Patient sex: F
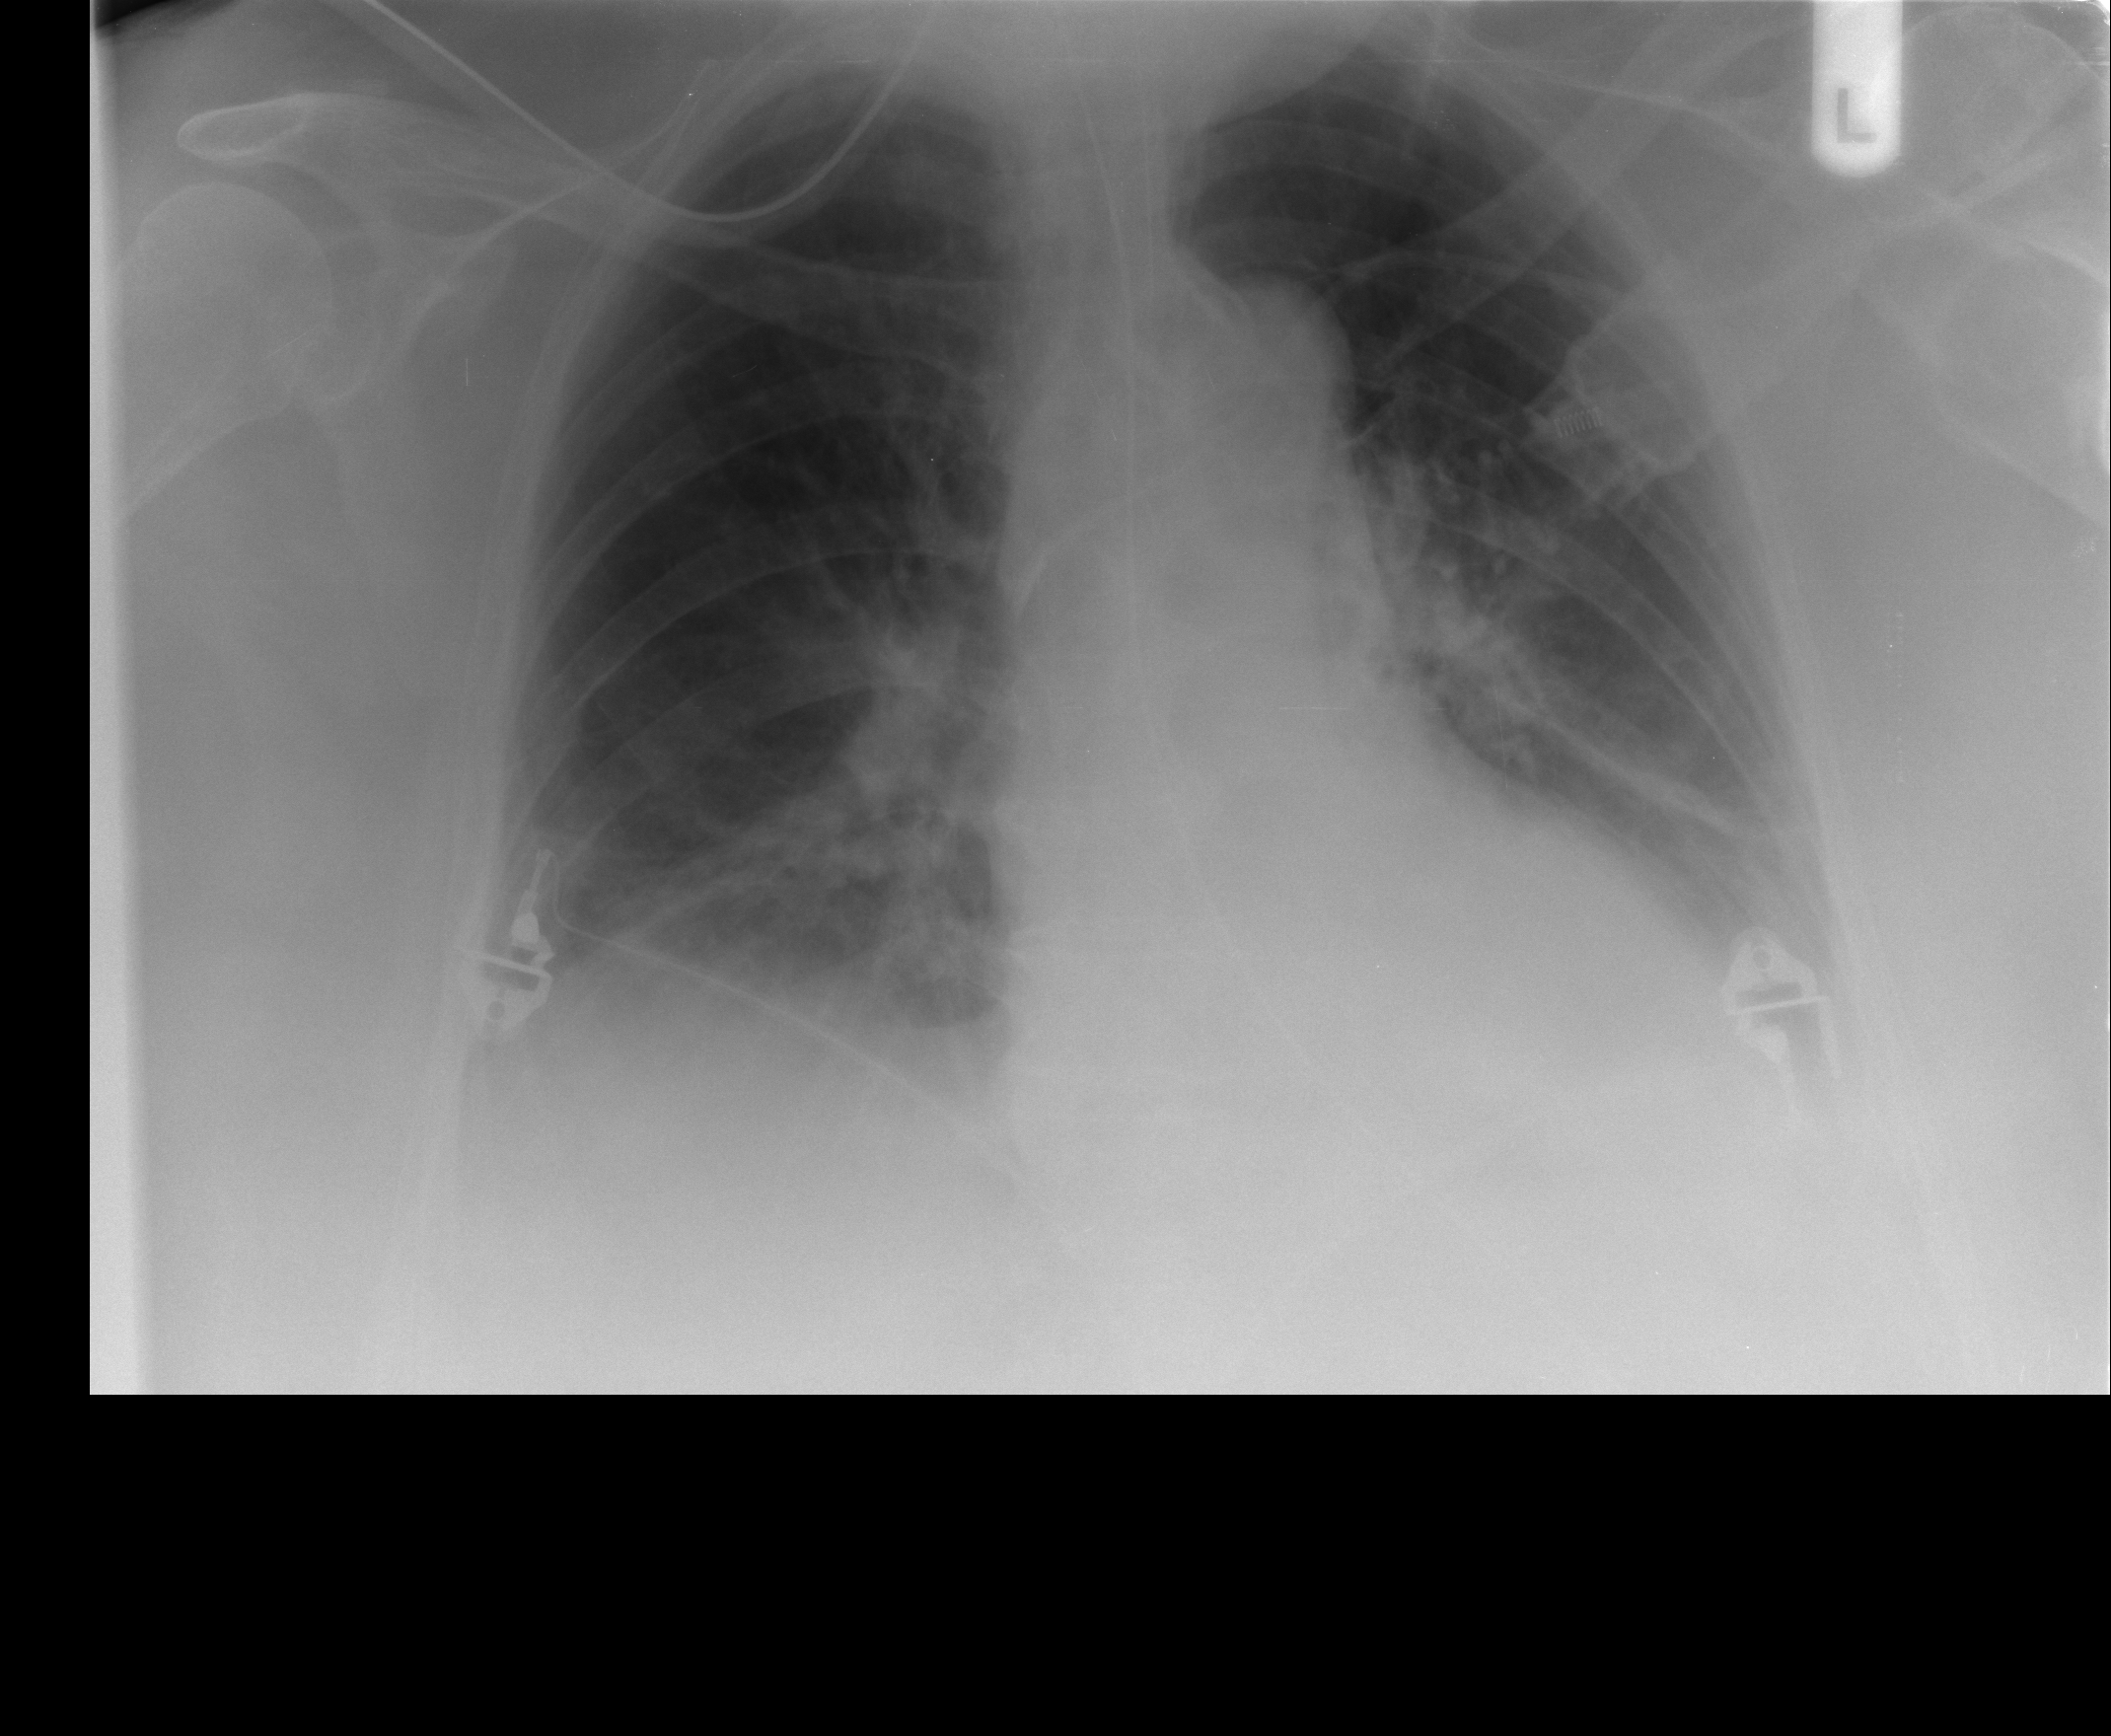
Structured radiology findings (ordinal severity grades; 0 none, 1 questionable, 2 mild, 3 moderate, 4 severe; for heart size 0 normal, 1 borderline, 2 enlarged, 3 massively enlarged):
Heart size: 0
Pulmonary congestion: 2
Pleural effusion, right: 2
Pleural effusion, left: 2
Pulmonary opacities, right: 0
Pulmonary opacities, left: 0
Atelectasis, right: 2
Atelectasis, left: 2